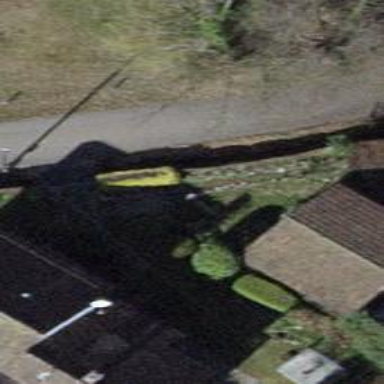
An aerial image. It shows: Group of garages.